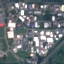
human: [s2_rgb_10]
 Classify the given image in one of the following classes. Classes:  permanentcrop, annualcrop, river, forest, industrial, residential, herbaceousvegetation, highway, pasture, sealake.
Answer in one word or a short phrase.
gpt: Industrial